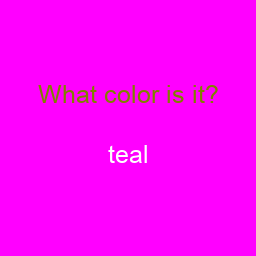
Color: white
Color name shown: teal
Background color: magenta
Question text color: olive